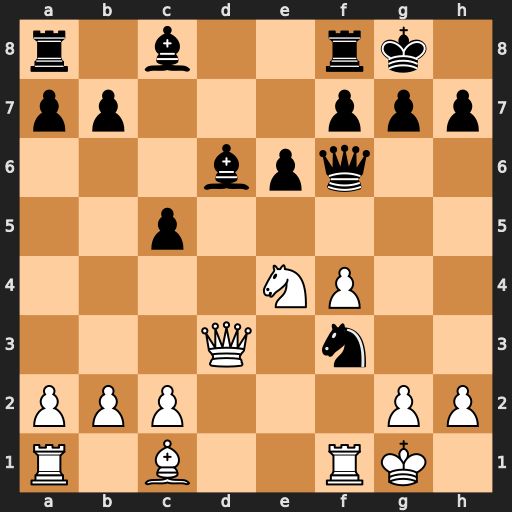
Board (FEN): r1b2rk1/pp3ppp/3bpq2/2p5/4NP2/3Q1n2/PPP3PP/R1B2RK1
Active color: w
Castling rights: -
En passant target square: -
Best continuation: Rxf3 Qd4+ Qxd4 cxd4 Nxd6